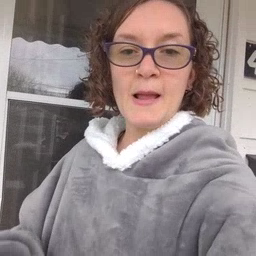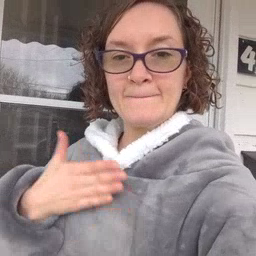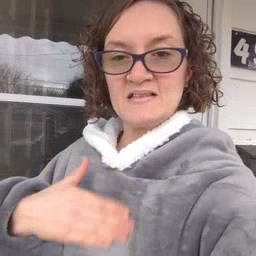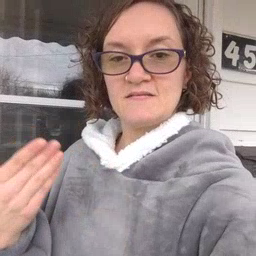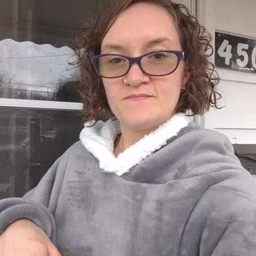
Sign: happy